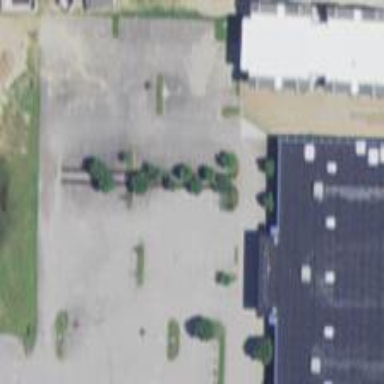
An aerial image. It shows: Parking area.